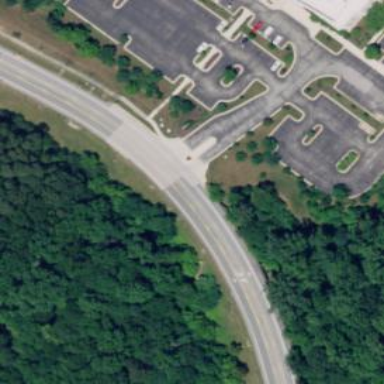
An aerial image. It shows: Crossing road.